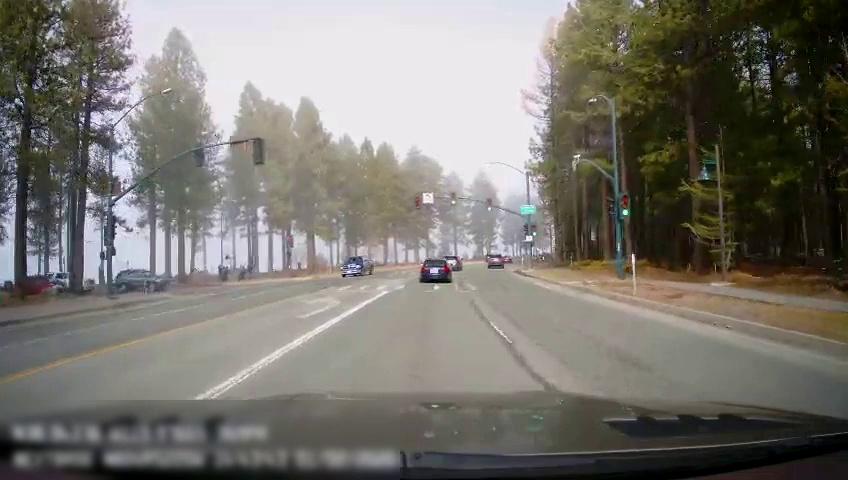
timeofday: Day
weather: Sunny
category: Drivable Space
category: Vehicles | Car
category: Vehicles | Truck
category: Vehicles | SUV
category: Vehicles | Car
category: Vehicles | SUV
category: Vehicles | SUV
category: Vehicles | Car
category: Lanes | Opposite Lane
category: Lanes | Current Lane
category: Lanes | Current Lane
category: Traffic | Signs
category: Traffic | Signs
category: Traffic | Lights
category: Traffic | Lights
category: Traffic | Lights
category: Traffic | Lights
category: Traffic | Lights
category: Traffic | Lights
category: Traffic | Lights
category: Traffic | Lights
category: Traffic | Lights